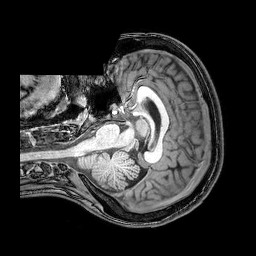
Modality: T1w
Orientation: axial
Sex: female
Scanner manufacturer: philips
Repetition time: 0.008114 s
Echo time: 0.00372 s